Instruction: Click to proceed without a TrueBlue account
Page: checkout
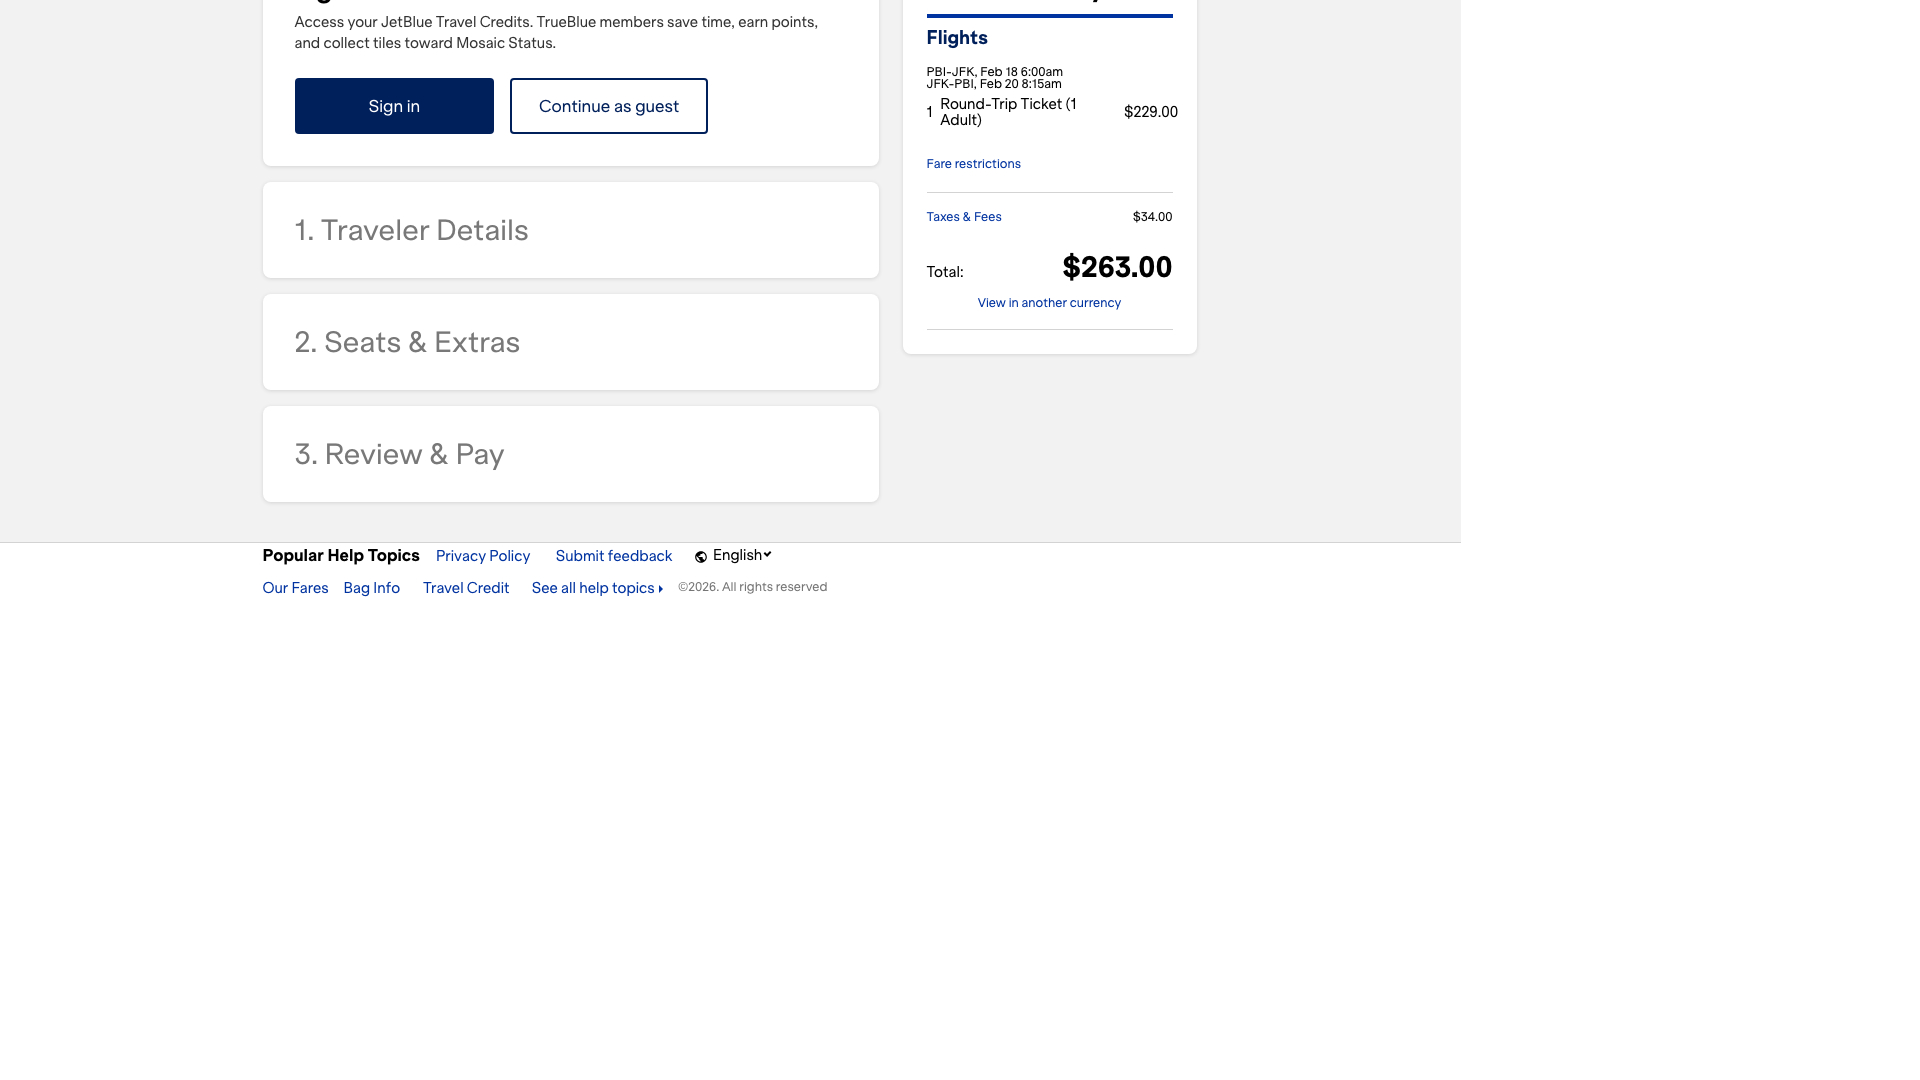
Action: click